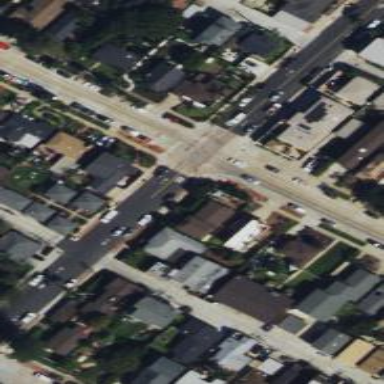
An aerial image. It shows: Road with stop sign.